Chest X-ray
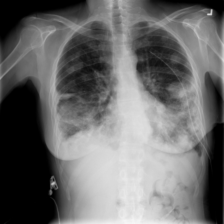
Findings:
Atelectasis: negative
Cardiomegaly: negative
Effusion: negative
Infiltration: negative
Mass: negative
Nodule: negative
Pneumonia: negative
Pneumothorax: negative
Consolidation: negative
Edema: negative
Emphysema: negative
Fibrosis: negative
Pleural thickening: negative
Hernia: negative